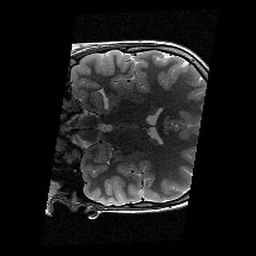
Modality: T2w
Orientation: coronal
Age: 11
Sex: male
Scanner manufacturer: siemens
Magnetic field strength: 3 T
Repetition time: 9.23 s
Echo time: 0.067 s